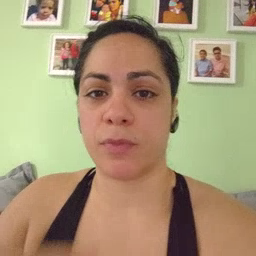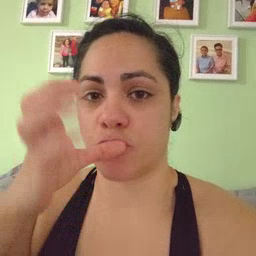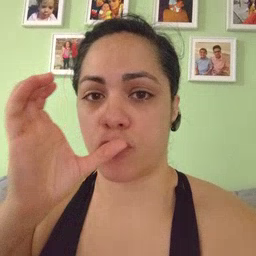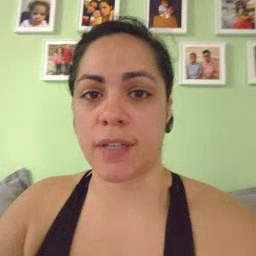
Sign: drink